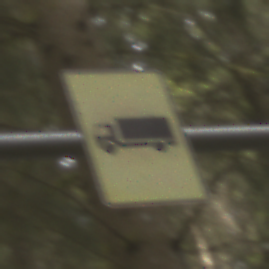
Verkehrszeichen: KFZZulaessigeGesamtmasse3Komma5TOhnePfeilsymbol
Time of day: MorningAfternoon
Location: Outdoor (Nature)
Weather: Overcast
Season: Winter
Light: Natural